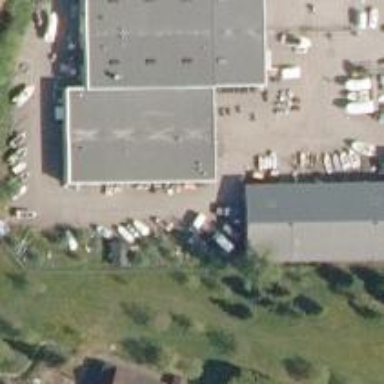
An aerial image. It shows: Retail building.